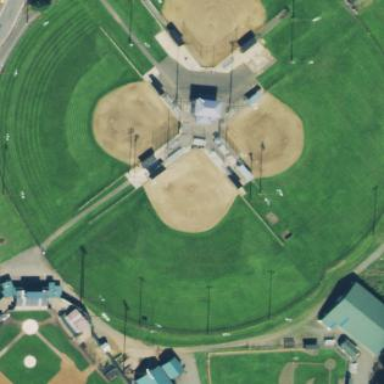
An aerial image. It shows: Softball pitch for leisure land activities.